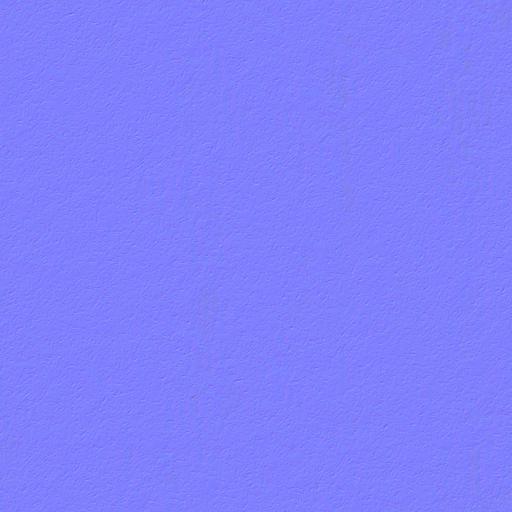
damaged wallpaper woodchip